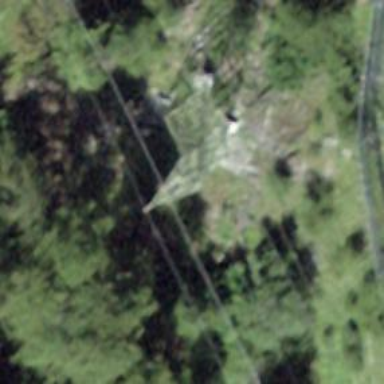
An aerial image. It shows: Power tower.